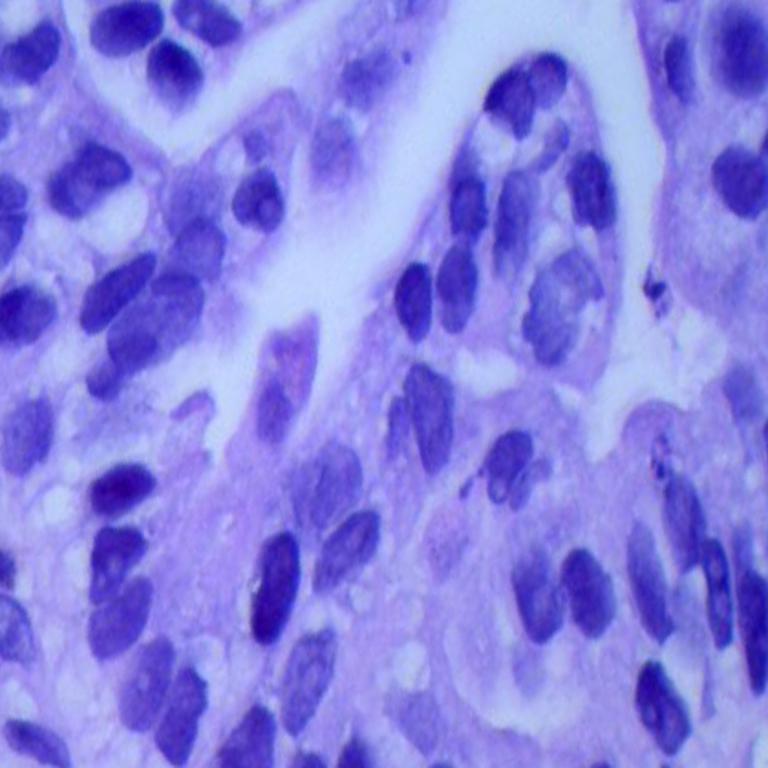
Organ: lung
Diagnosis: adenocarcinomas